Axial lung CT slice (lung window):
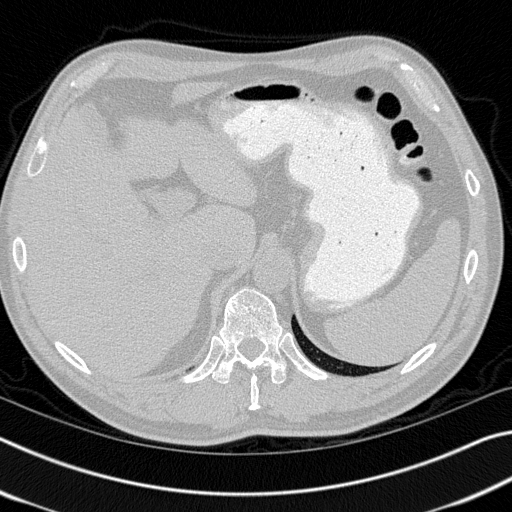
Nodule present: no